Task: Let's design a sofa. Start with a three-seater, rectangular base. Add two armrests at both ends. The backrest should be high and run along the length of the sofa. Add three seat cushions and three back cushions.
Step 84:
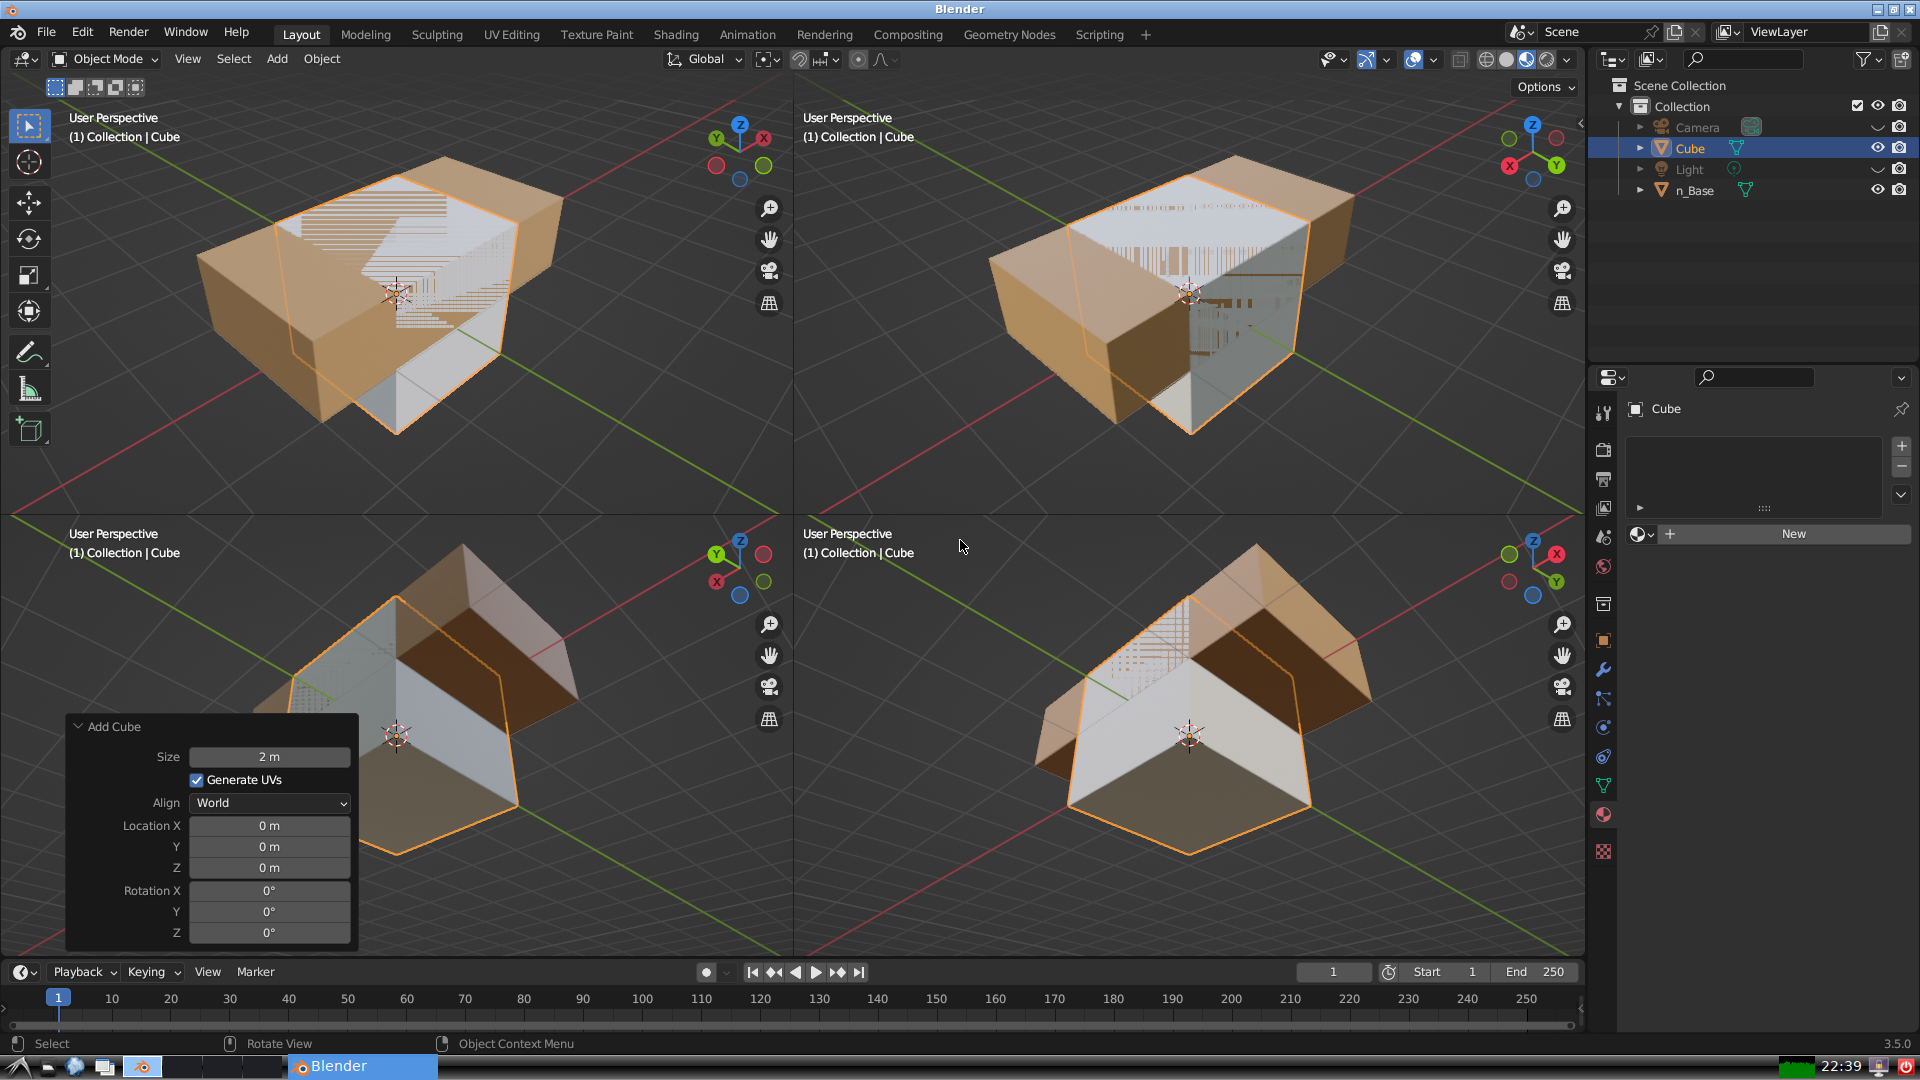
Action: {"mouse_move": [270, 826]}